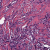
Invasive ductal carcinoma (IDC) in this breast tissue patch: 1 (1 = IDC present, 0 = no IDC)